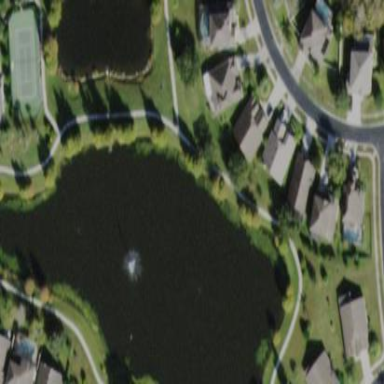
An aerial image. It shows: Serene pond surrounded by nature.